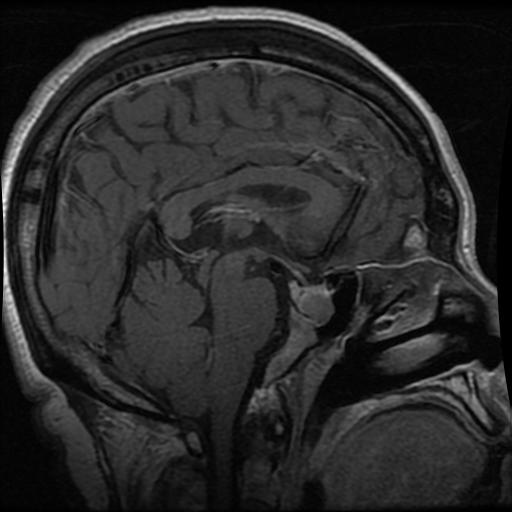
Label: pituitary